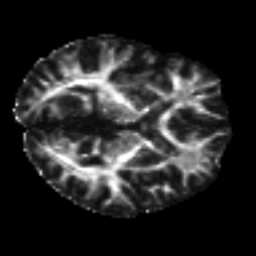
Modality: FA
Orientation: axial
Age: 34
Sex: female
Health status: ill
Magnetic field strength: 3 T
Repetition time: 9 s
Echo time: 0.093 s